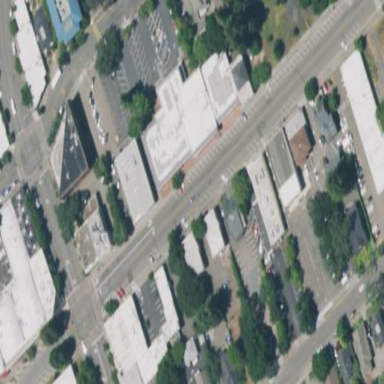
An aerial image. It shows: Retail building.